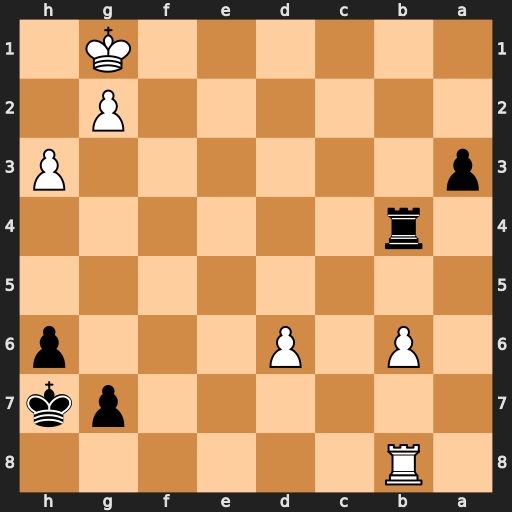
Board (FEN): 1R6/6pk/1P1P3p/8/1r6/p6P/6P1/6K1
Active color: b
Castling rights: -
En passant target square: -
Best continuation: Ra4 Re8 a2